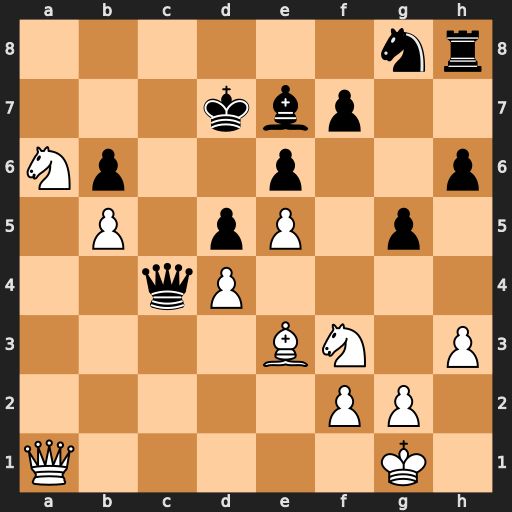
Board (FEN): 6nr/3kbp2/Np2p2p/1P1pP1p1/2qP4/4BN1P/5PP1/Q5K1
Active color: w
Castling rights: -
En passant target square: -
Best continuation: Nc5+ Ke8 Qa8+ Bd8 Qc6+